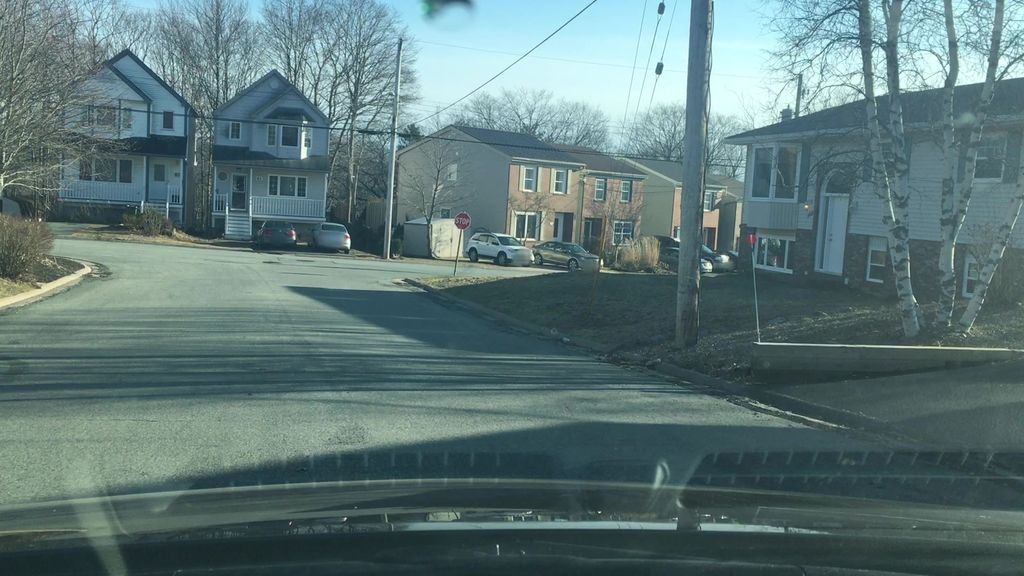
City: halifax